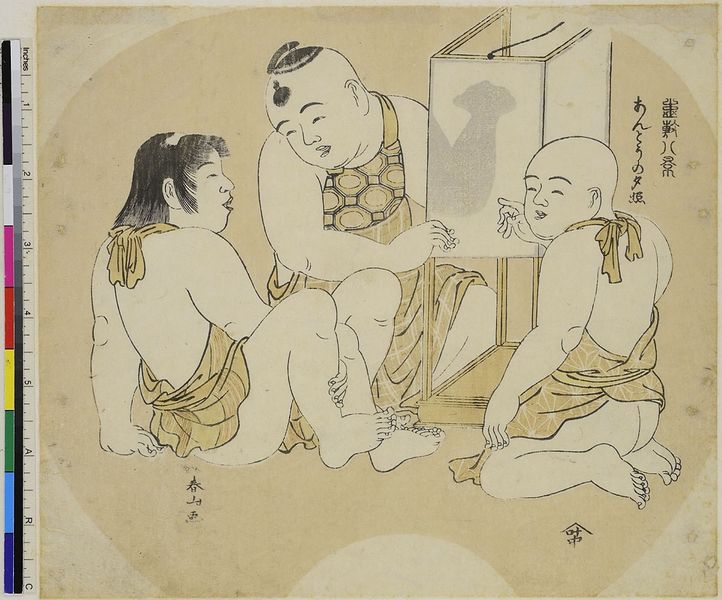
Titel: Im abendlichen Schein der Lampe, aus der Serie: Acht Szenen aus den Gemächern
Künstler: Katsukawa Shunzan
Standort: Hamburg
Institution: Museum für Kunst und Gewerbe Hamburg
Schlagwörter: schatten, sitzen, frisur, laterne, männer, gesichter, kind, kinder, beine, holzschnitt, japan, papier, glatze, schriftzeichen, druckgraphik, druckgrafik, china, mönche, zeit, farbholzschnitt, samurai, kinderbild, edo, reproduktionen, buddhisten, kinderdarstellung, druckerzeugnisse